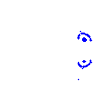
Particle: pion